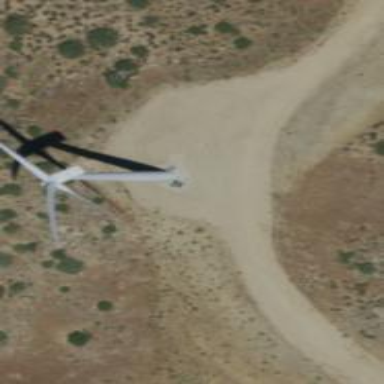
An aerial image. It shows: Wind generator with horizontal axis. The generator is wind turbine.